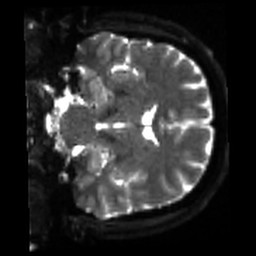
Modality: sbref
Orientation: coronal
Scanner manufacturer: siemens
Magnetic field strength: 3 T
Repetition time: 4 s
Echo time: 0.0594 s